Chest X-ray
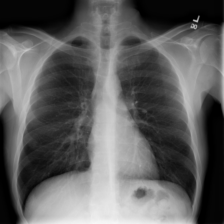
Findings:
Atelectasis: negative
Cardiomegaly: negative
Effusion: negative
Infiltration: positive
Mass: negative
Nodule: negative
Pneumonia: negative
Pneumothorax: negative
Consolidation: negative
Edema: negative
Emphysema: negative
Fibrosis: negative
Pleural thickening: negative
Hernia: negative